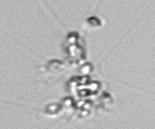
Label: Chaetoceros_didymus_TAG_external_flagellate